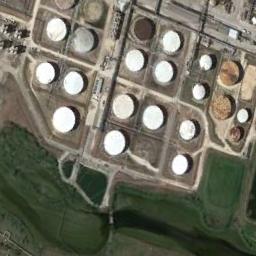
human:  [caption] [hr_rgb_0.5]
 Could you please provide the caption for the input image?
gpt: There are more than ten storage tanks here .

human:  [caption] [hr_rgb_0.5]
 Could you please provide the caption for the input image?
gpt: The grass is next to the storage jars .

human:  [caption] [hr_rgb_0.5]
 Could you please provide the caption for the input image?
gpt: There are many neatly arranged oil storage tanks in the factory, And there is a lawn next to the factory .

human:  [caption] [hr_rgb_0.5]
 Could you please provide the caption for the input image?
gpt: There are many storage tanks on the bare land next to the grass .

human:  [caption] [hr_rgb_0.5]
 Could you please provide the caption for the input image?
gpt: There are some white storage tanks beside a green river .